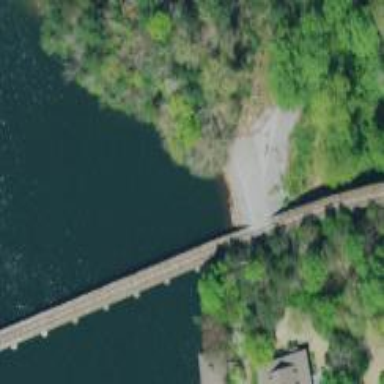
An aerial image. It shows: Disused railway bridge.